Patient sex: F
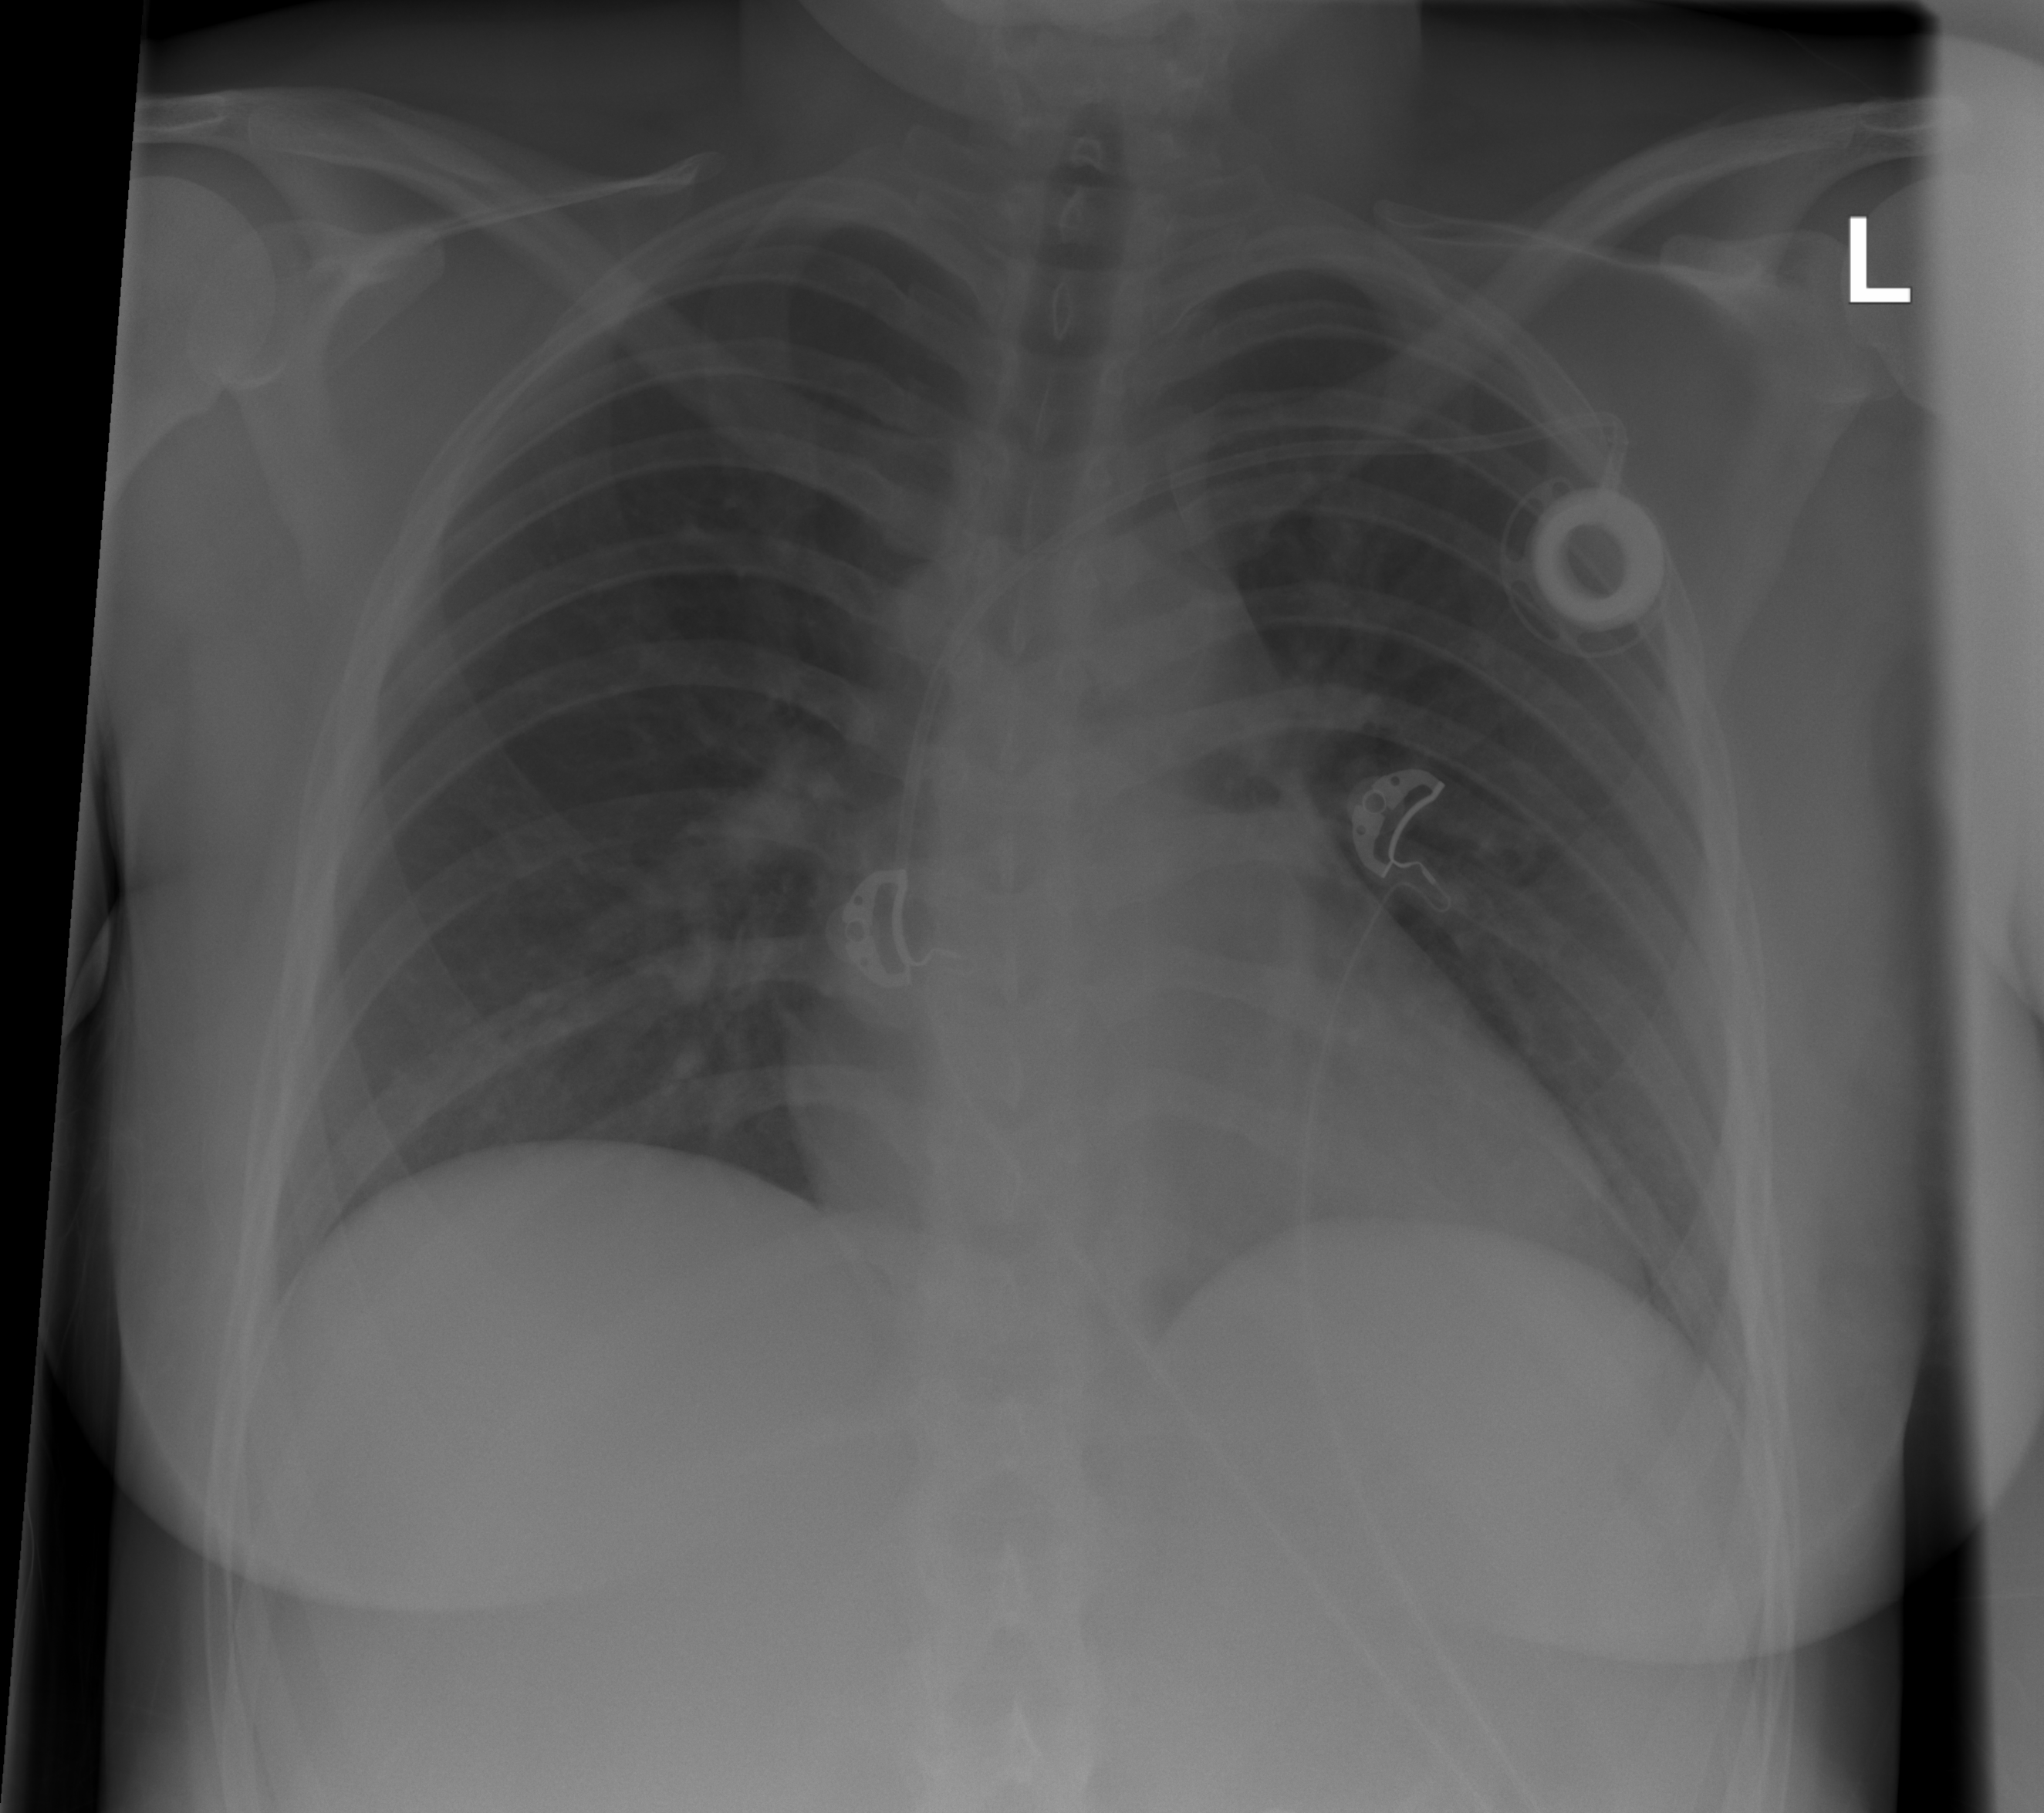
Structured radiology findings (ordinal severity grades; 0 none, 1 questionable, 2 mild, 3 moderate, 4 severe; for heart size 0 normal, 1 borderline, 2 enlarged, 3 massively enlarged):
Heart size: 0
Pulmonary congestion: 0
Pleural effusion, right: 0
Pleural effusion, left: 0
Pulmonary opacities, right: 2
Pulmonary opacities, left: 2
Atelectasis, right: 0
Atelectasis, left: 0